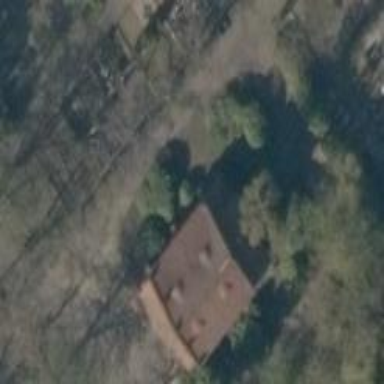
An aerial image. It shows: Building designated as funeral hall.